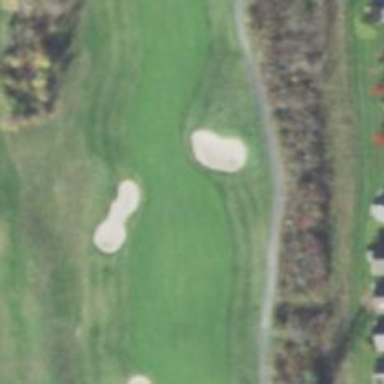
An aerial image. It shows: View of golf hole.